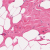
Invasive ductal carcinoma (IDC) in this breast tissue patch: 0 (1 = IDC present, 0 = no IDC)